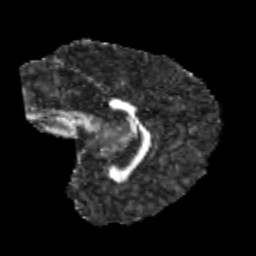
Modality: FA
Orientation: sagittal
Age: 11
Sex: male
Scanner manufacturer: siemens
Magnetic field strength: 3 T
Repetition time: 3.8 s
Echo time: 0.07 s